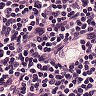
Metastatic tissue present: no